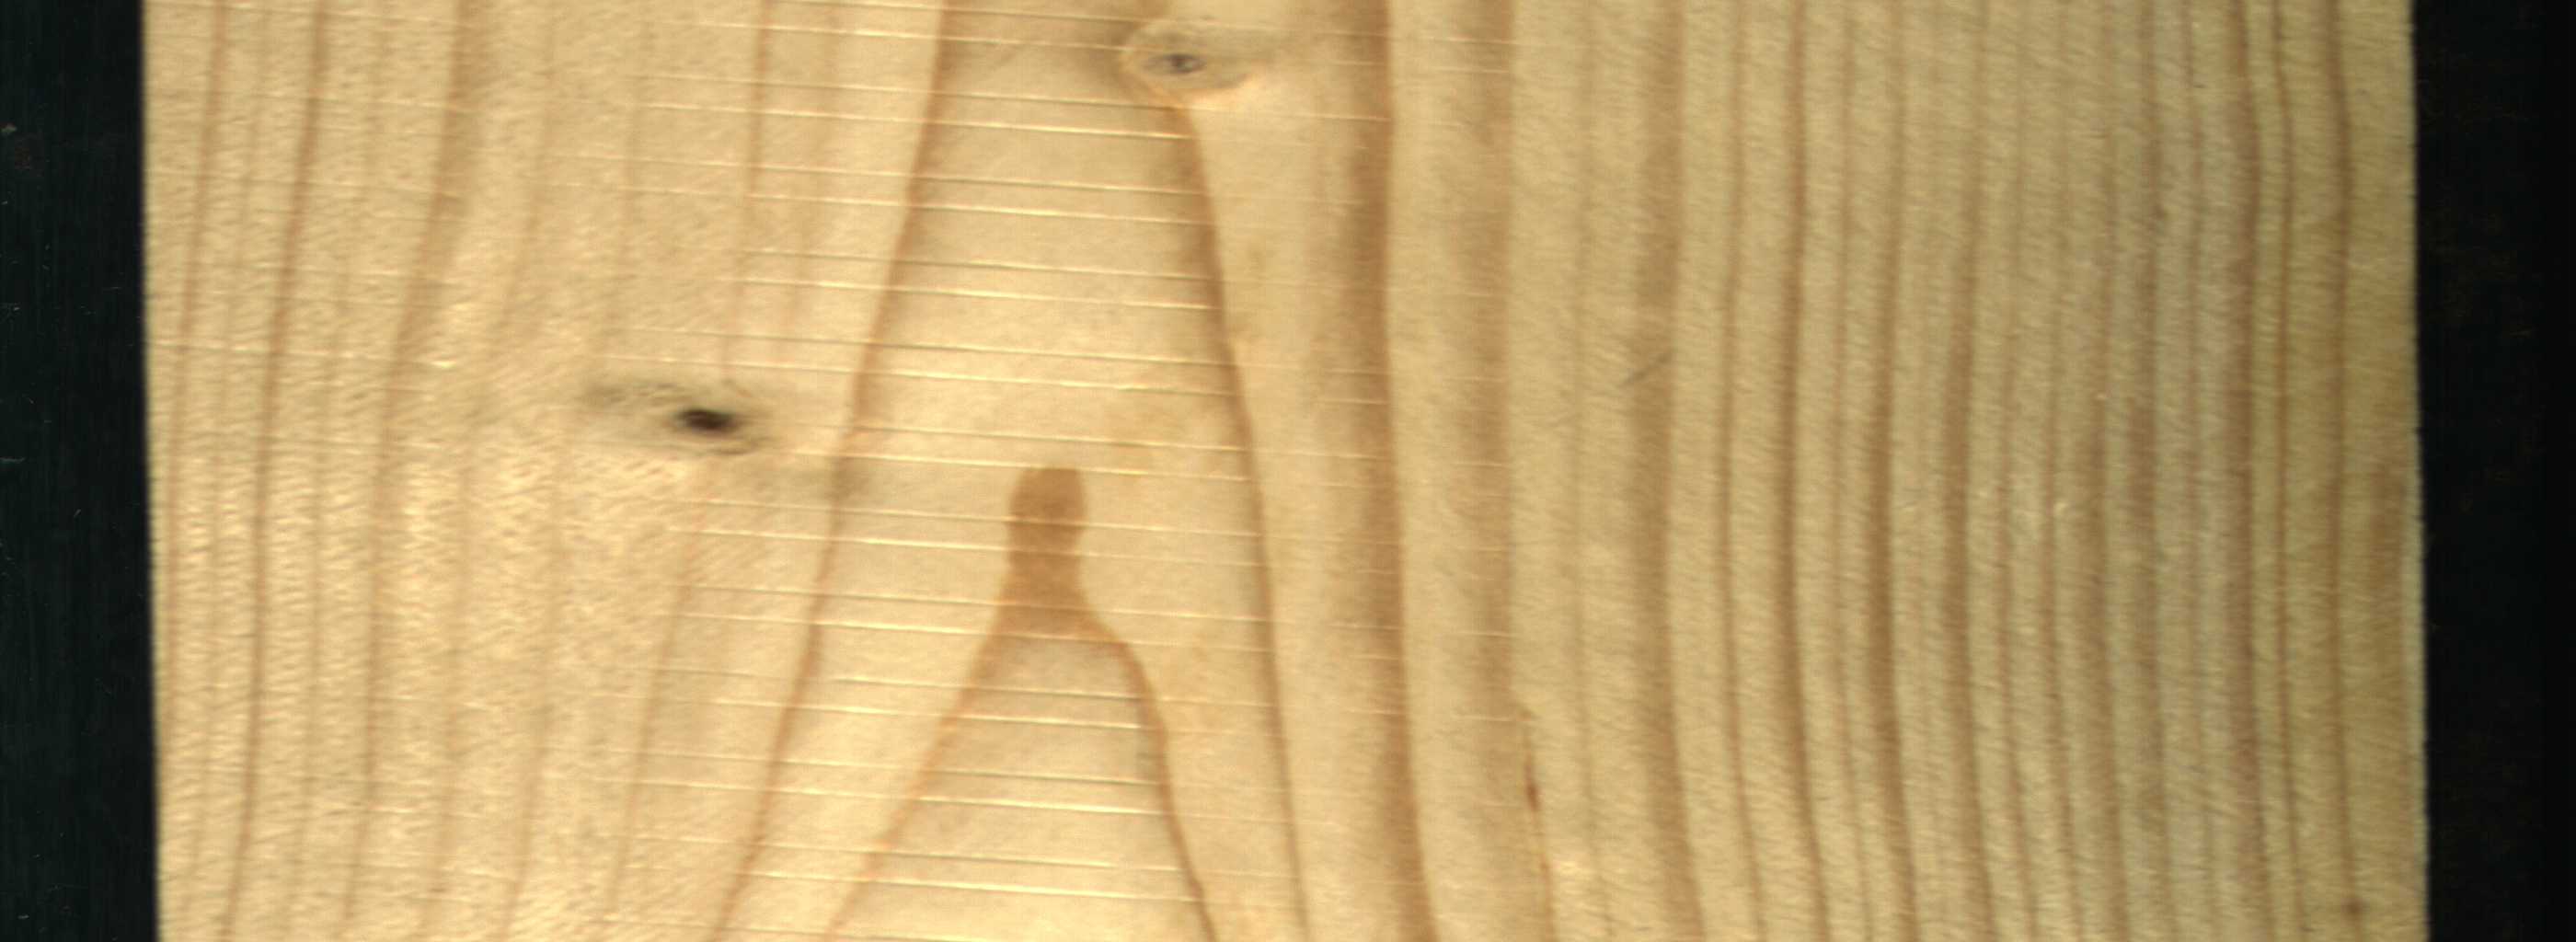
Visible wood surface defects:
Live_Knot
Live_Knot